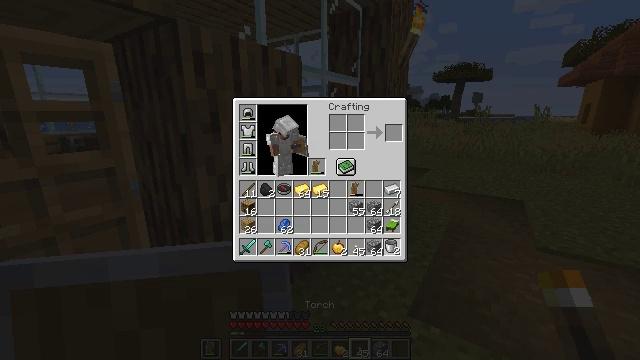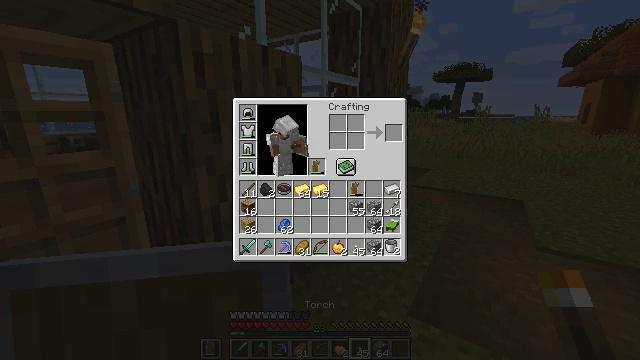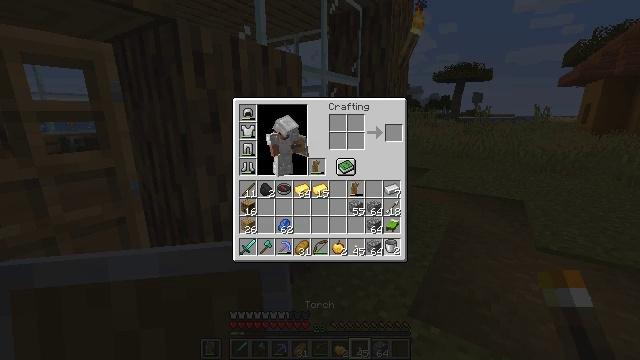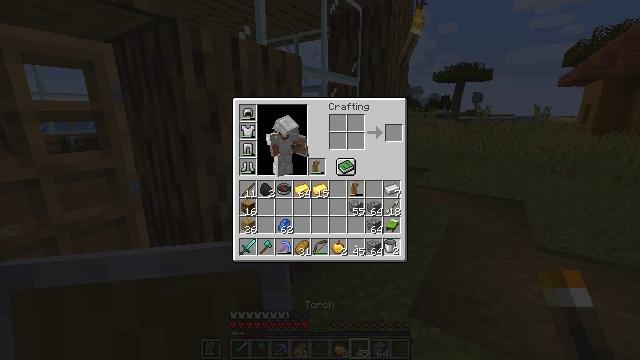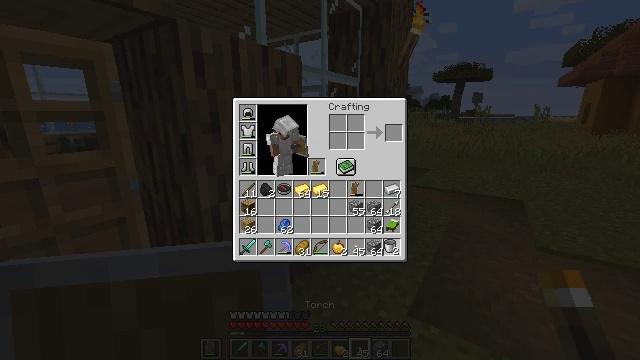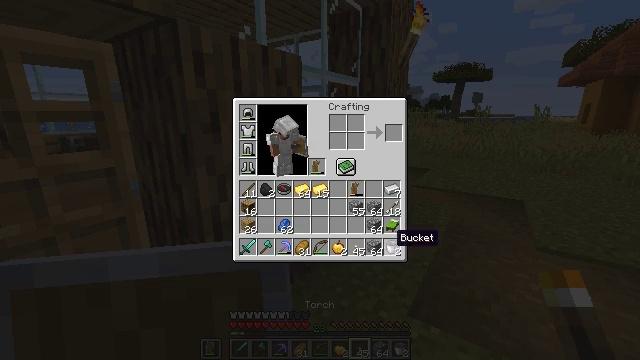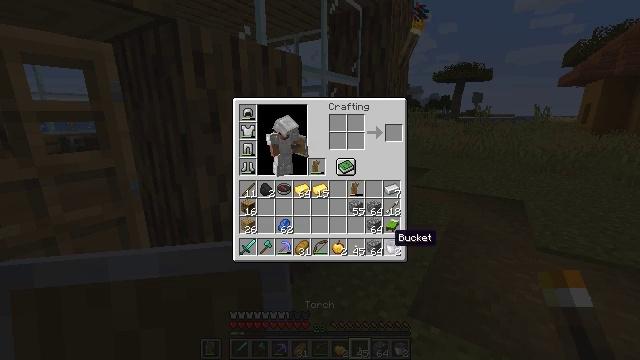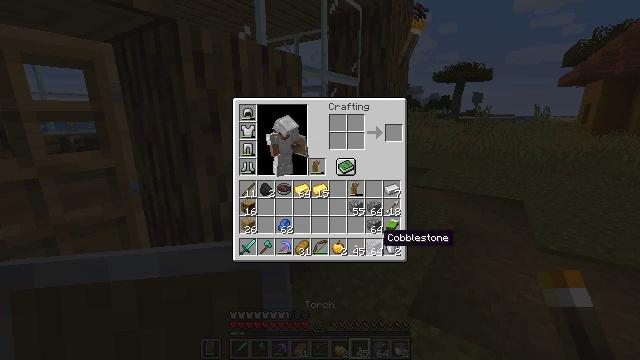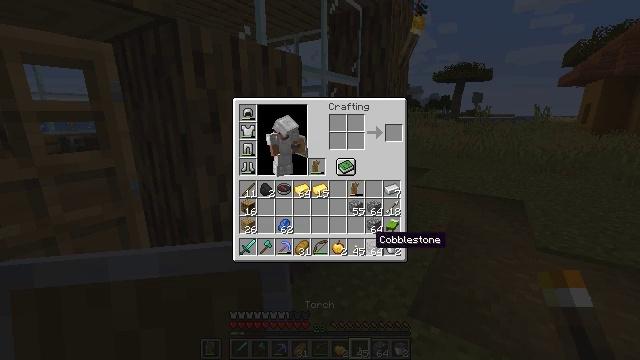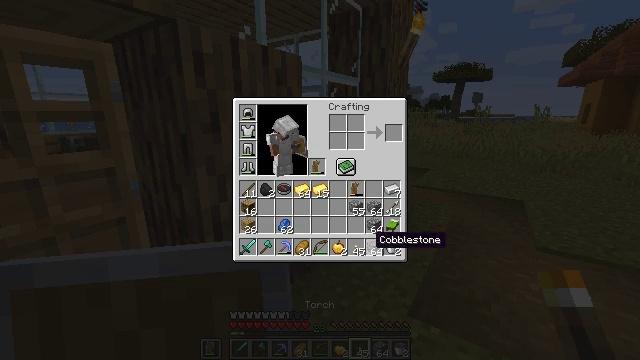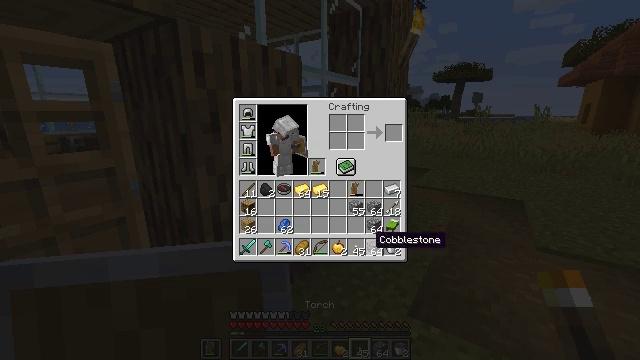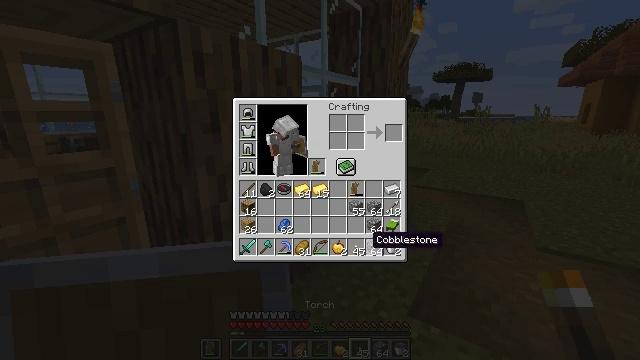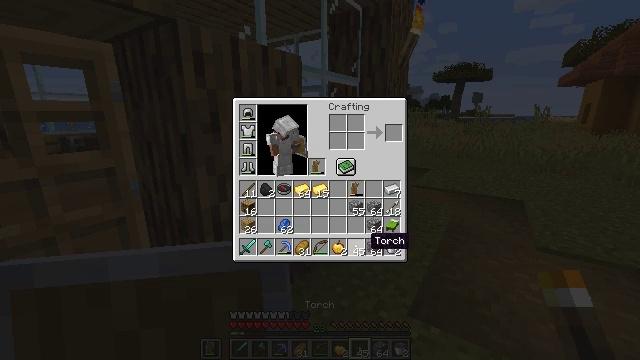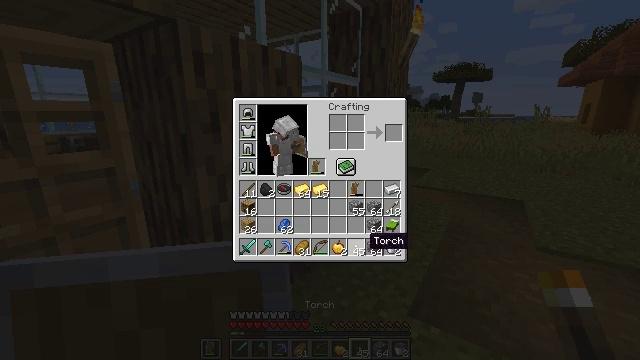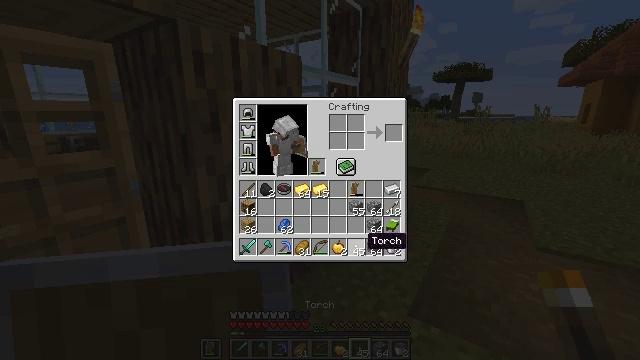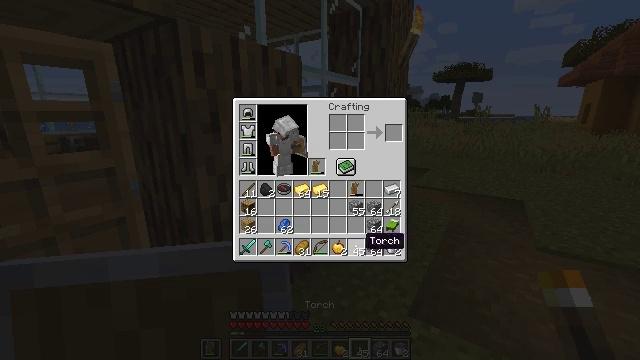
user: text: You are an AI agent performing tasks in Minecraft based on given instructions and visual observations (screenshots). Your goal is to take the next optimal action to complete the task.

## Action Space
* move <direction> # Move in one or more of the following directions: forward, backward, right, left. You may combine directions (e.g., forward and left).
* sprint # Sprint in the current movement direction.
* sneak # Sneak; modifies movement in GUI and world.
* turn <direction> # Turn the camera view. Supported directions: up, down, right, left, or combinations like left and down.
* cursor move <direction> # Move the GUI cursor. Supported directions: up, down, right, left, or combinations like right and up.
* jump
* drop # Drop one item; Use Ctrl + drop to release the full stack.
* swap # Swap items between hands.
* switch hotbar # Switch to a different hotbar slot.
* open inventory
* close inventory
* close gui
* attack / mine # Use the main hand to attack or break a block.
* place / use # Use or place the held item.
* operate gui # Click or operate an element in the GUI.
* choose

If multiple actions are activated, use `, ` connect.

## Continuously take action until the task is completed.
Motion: motion action
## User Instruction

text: Kill mobs.
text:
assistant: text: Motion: no_op
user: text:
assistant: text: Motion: operate gui
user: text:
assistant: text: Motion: operate gui
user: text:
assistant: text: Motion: operate gui
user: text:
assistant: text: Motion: no_op
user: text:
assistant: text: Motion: no_op
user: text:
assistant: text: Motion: cursor move left
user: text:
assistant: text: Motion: cursor move left
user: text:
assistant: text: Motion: no_op
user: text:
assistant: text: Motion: no_op
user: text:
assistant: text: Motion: no_op
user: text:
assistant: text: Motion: no_op
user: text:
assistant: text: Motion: no_op
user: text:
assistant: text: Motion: no_op
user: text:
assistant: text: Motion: no_op
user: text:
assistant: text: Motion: no_op
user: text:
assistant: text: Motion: operate gui
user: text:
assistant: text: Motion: operate gui
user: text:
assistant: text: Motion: no_op
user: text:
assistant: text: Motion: cursor move left
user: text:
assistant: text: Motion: no_op
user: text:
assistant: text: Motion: no_op
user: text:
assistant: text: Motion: operate gui
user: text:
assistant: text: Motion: operate gui
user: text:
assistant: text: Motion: operate gui
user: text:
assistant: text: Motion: no_op
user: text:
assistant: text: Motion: cursor move right
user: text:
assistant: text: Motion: cursor move right
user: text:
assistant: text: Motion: no_op
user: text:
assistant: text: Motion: no_op